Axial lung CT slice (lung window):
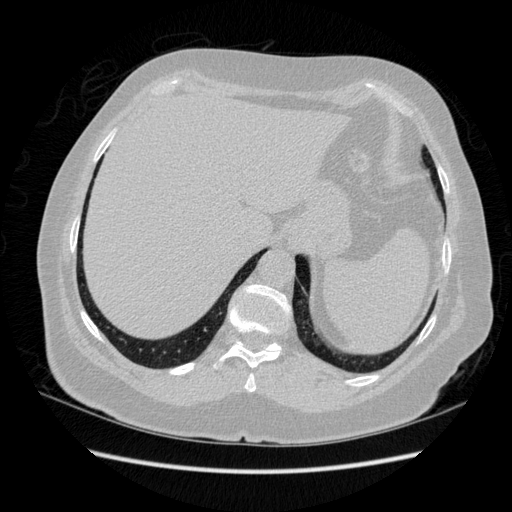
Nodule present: no